Interaction volume radius: 5 \u00c5
Interaction volume height: 25 \u00c5
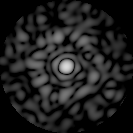
Disorder parameter: 0.7881